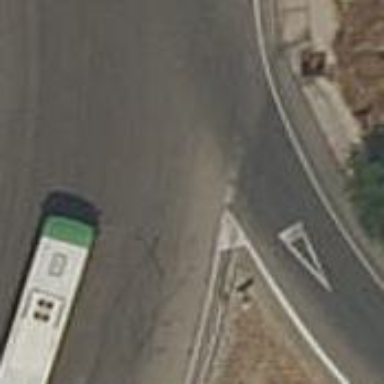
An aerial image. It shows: Road with "give way" sign.